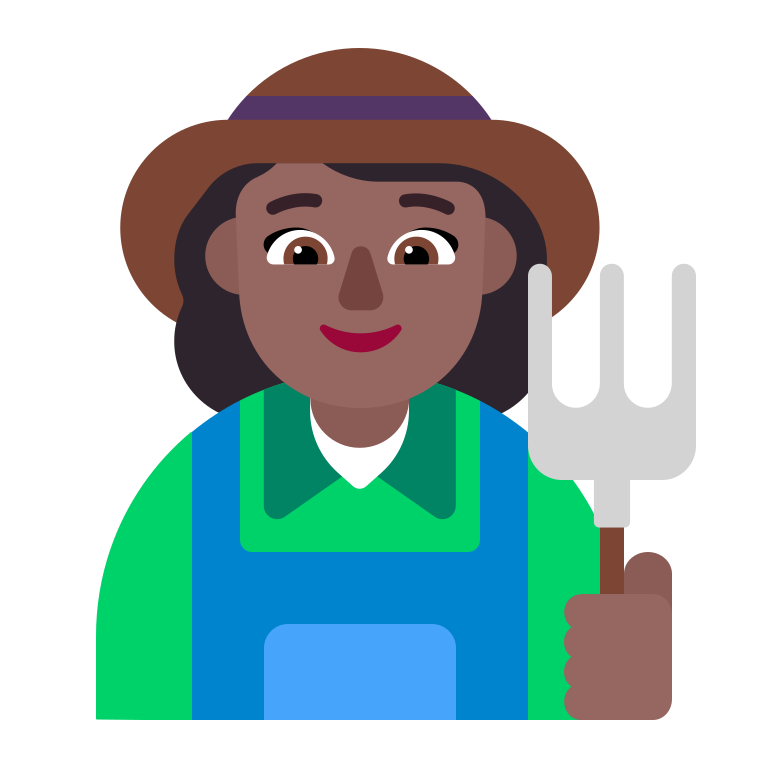
woman farmer flat  dark